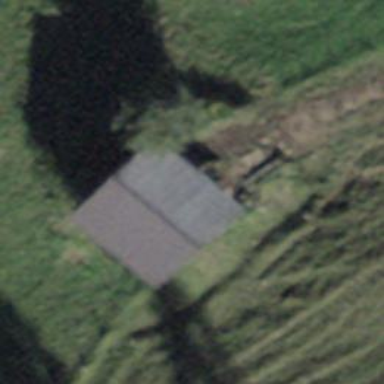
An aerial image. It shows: Rural barn.